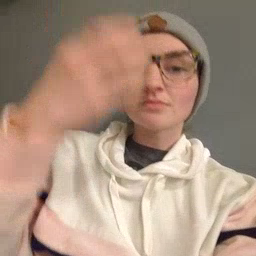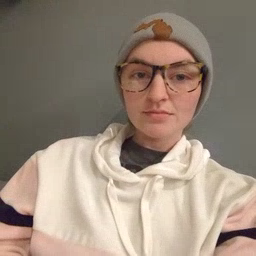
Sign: giraffe